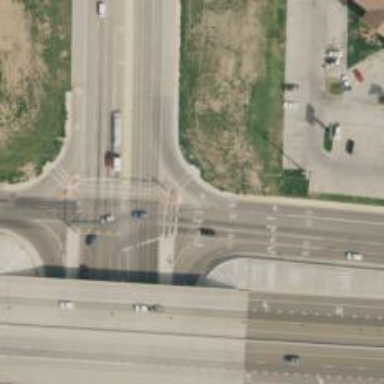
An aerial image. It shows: Trunk link highway.